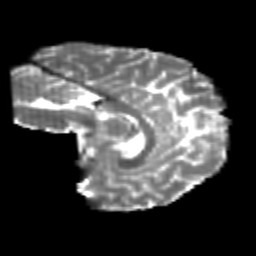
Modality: T2w
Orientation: sagittal
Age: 23
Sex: female
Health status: healthy
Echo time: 0.074 s